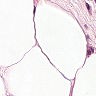
Metastatic tissue present: no